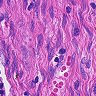
Metastatic tissue present: no